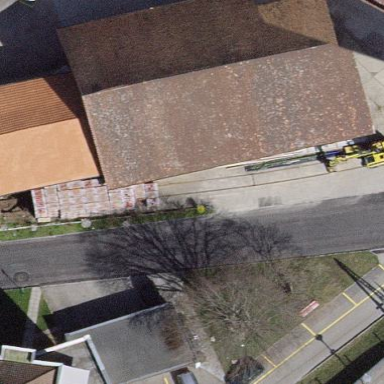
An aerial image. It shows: Building with gabled roof.